Brain MRI, t1w sequence, axial 2D slice.
Patient: age 28, sex F, weight 95 kg, height 1.95 m
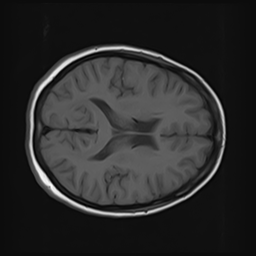